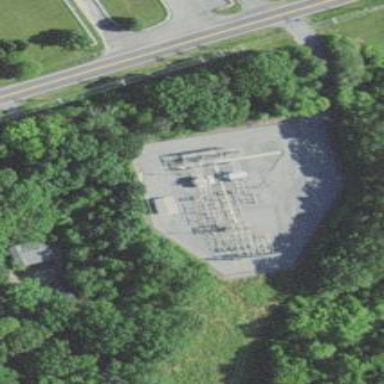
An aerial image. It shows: Outdoor power substation surrounded by fence. The substation is specifically for distribution purposes.